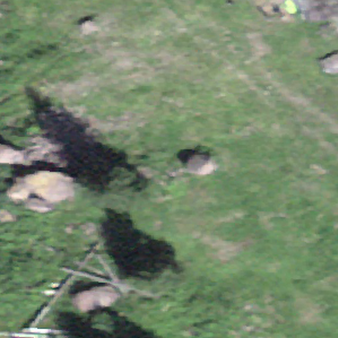
Label: bouldering_area